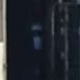
Vehicle type: Car